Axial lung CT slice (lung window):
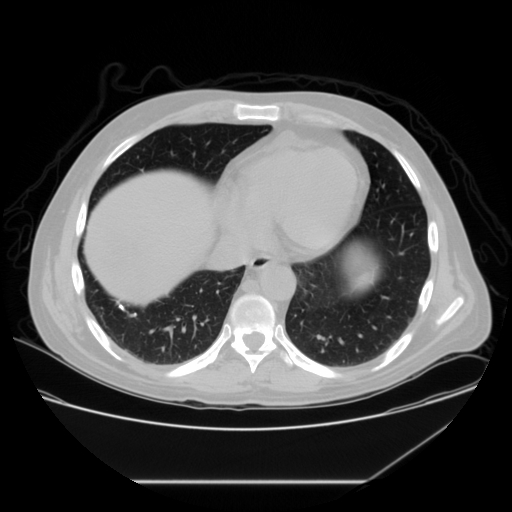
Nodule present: yes
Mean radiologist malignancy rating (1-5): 1